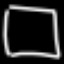
Label: square